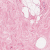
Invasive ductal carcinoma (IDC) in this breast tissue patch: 0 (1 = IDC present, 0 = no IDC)